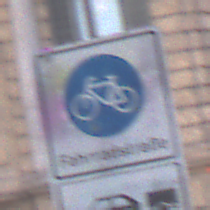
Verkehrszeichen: BeginnFahrradstrasse
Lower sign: MehrspurigeFahrzeugeFrei2
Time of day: SunriseSunset
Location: Outdoor (Urban)
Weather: PartlyCloudy
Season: NotSpecified
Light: Natural